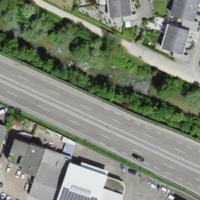
EUNIS habitat code: 57
Species observed at this site:
Symphoricarpos albus